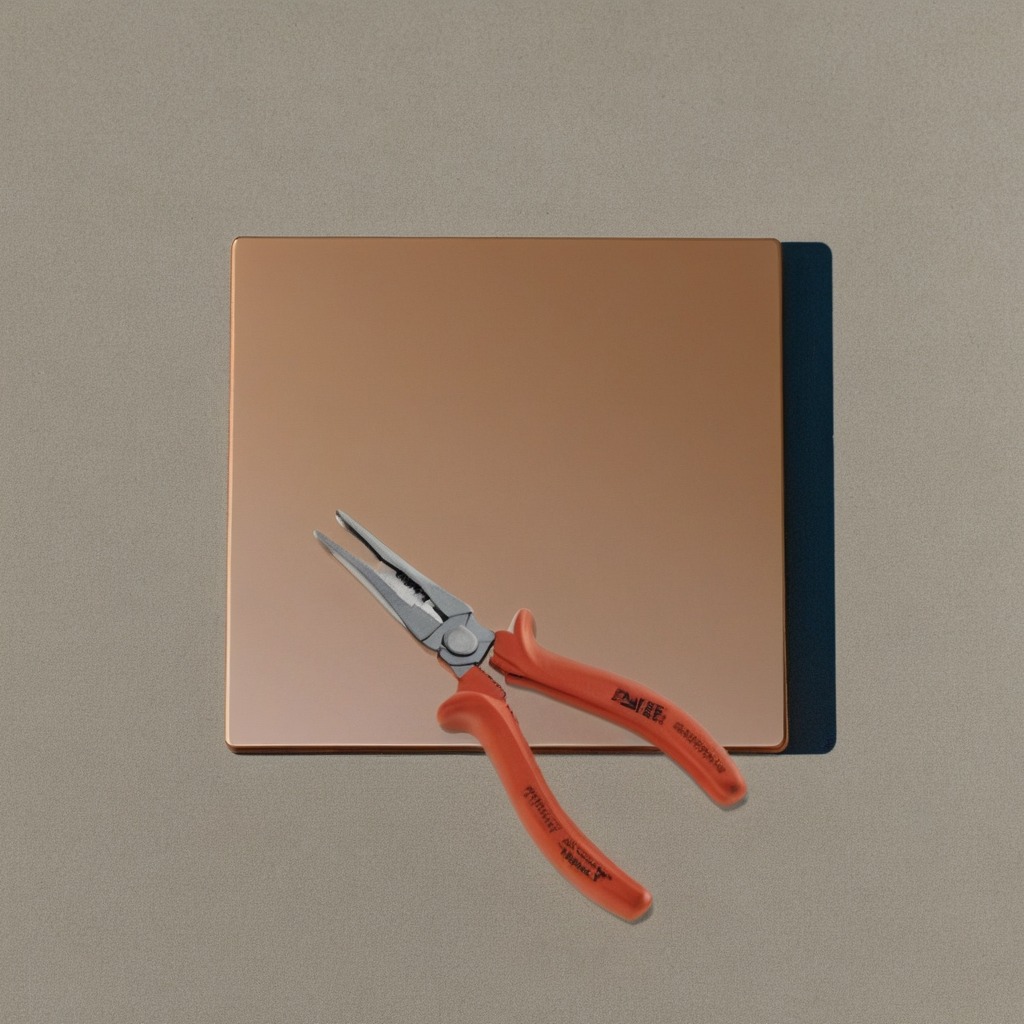
A plier is lying on a table in a temporary outdoor tool station.